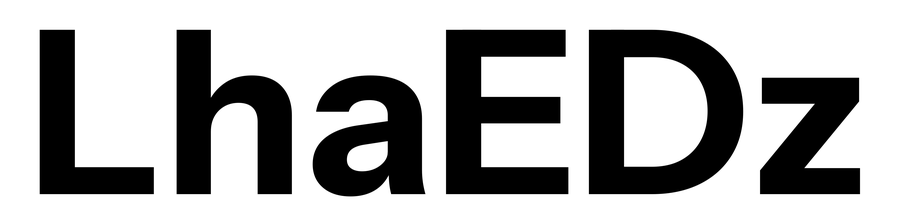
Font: InstrumentSans_Bold